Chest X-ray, PA view. Patient: 56 years old, sex F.
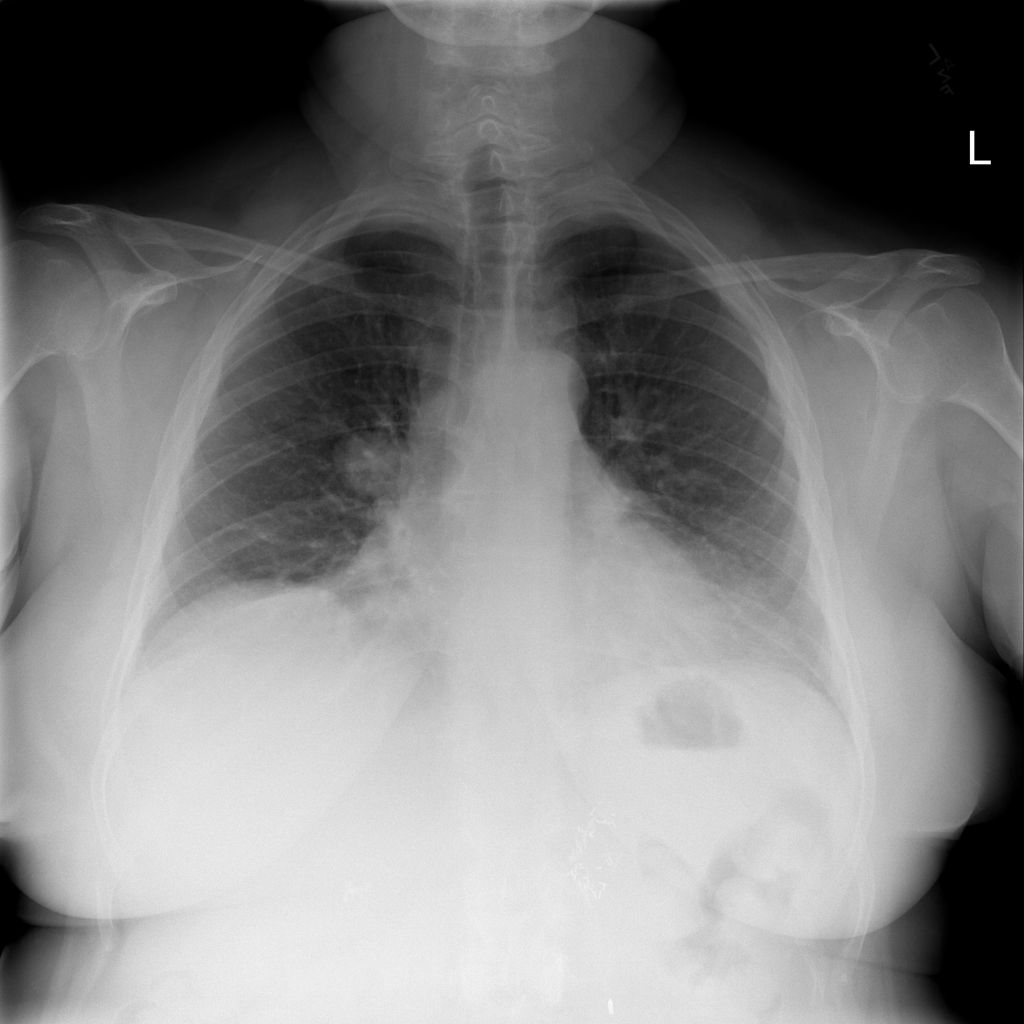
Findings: Atelectasis, Mass